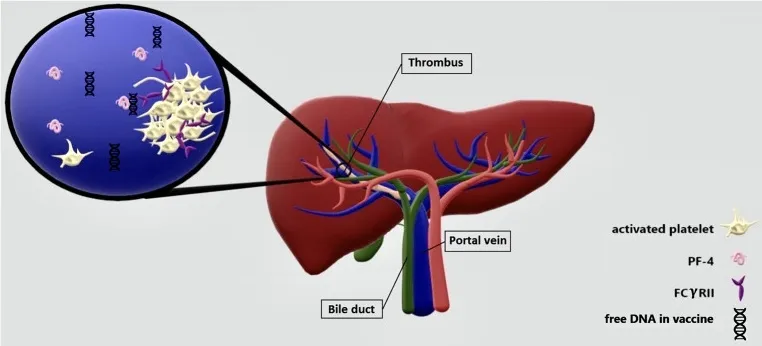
Similar to HIT, vaccine induced thrombocytopenia and thrombosis (VITI) occurs because of free DNA available in COVID-19 vaccines. The free DNA stimulates the production of PF-4 molecules from platelets. The PF4-free DNA attaches to FCRYll on the surface of platelets and the platelet clot shapes.
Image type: radiology (ct)